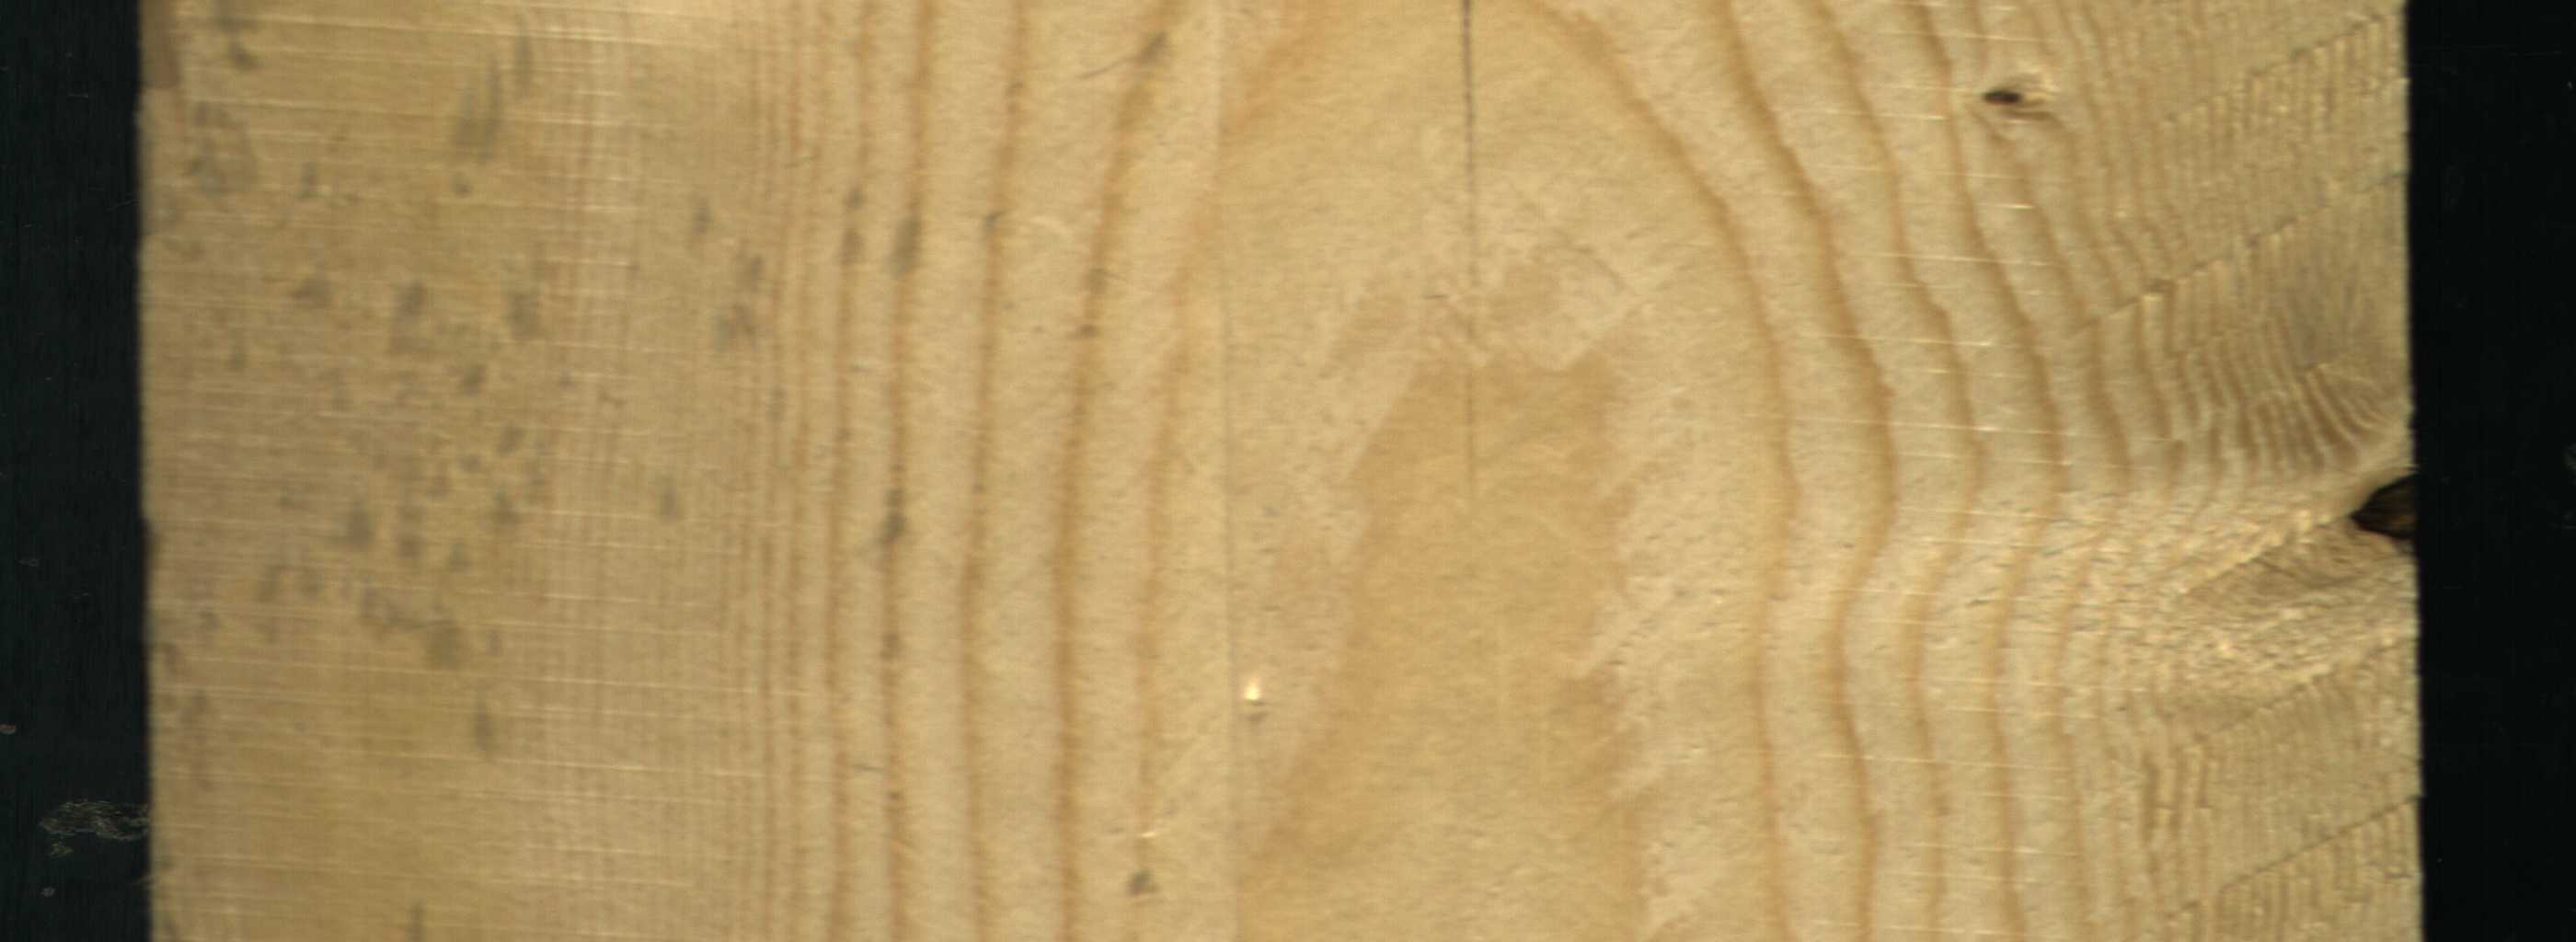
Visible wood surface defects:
Knot_missing
Live_Knot